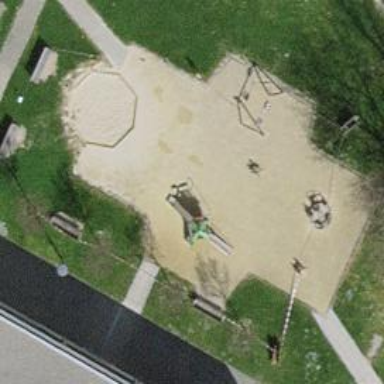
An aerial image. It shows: Playground area for leisure activities on the land.